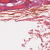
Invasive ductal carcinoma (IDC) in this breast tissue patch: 0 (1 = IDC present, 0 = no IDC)